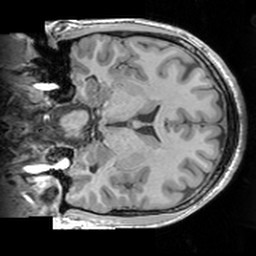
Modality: T1w
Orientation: coronal
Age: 27
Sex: male
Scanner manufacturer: siemens
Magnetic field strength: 3 T
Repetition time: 1.63 s
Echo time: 0.00311 s